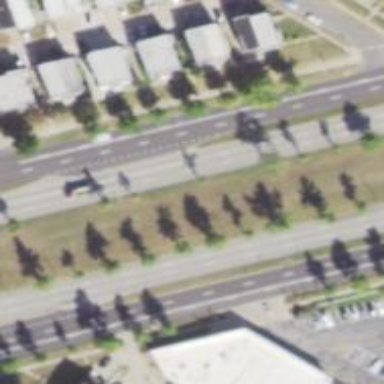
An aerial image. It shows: Asphalt road designated as trunk highway.